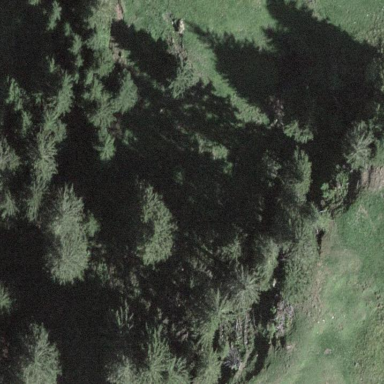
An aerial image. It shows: Forest area.